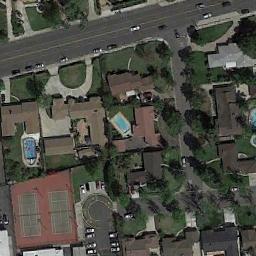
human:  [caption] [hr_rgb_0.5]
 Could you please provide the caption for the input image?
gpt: Tennis court and swimming pool in the middle of a residential area surrounded by trees .

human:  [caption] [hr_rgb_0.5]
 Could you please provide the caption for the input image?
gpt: There are many buildings of different shapes beside the tennis courts .

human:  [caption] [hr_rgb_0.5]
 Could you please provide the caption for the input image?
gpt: There is a swimming pool next to the tennis court .

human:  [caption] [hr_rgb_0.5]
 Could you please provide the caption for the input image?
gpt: The tennis court is on the grass next to some buildings and trees .

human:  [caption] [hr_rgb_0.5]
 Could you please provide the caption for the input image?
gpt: There are some buildings and green trees beside the tennis court .